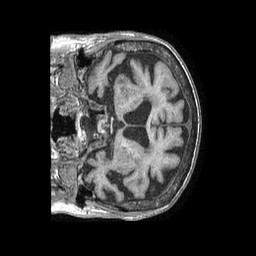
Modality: T1w
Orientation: coronal
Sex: female
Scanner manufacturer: philips
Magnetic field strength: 1.5 T
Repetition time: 0.007873 s
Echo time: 0.003601 s